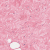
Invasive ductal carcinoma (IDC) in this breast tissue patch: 0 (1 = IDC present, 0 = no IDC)